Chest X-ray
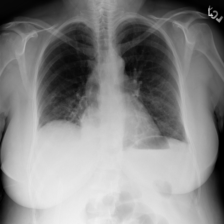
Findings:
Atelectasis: negative
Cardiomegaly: negative
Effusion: negative
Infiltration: negative
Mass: negative
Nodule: negative
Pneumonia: negative
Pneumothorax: negative
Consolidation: negative
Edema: negative
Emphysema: negative
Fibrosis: negative
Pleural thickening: negative
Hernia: negative